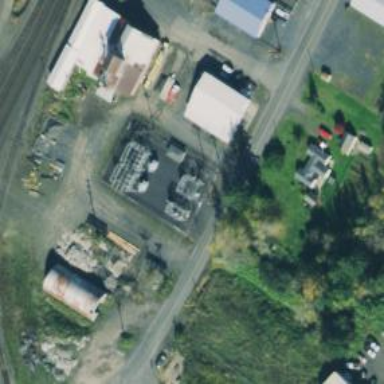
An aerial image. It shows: Power substation.